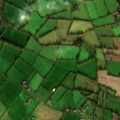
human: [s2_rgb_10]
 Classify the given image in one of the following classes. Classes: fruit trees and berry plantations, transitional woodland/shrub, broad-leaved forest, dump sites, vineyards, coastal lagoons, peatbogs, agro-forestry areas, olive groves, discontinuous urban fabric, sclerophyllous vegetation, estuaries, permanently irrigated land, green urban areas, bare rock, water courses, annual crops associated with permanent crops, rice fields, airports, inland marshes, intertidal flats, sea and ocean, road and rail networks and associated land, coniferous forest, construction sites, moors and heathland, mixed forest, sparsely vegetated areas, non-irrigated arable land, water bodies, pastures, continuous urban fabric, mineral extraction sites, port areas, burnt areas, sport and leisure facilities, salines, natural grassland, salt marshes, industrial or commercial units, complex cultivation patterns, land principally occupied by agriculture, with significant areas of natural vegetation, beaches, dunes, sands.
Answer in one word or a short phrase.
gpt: discontinuous urban fabric, pastures, complex cultivation patterns